Aerial crown-view tile of a tropical tree (Barro Colorado Island, Panama), acquired 20241112:
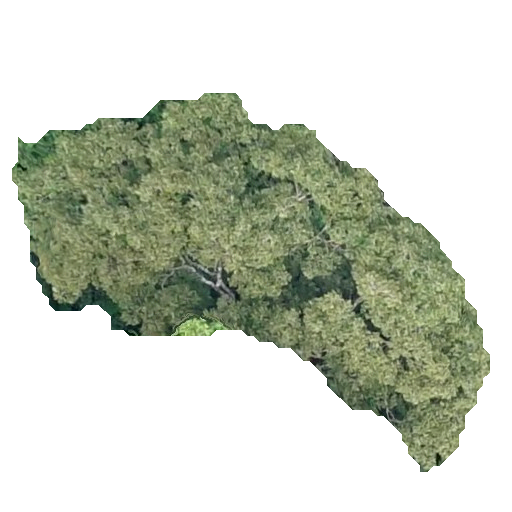
Species: Dipteryx oleifera
GBIF accepted scientific name: Dipteryx oleifera
Crown area: 148.417 m²